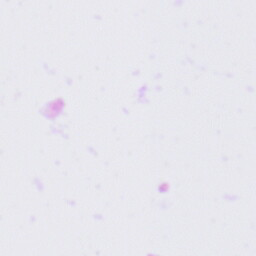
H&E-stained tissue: Tonsil